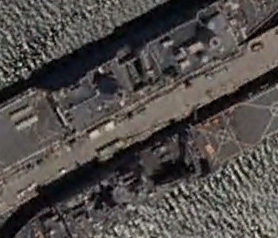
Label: combat